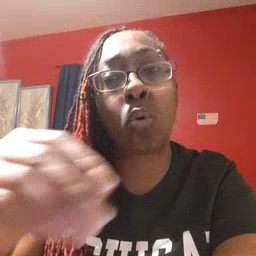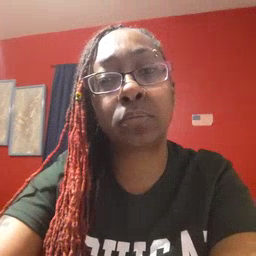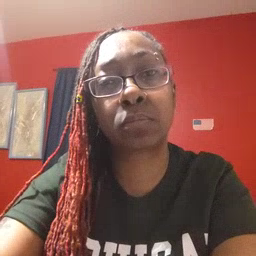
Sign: store